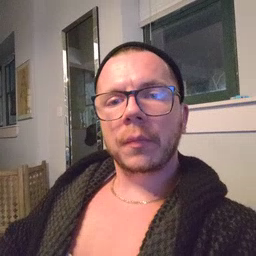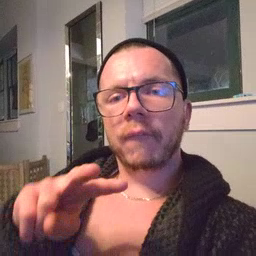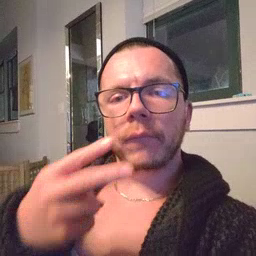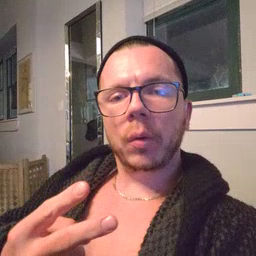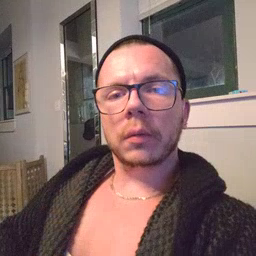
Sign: fall